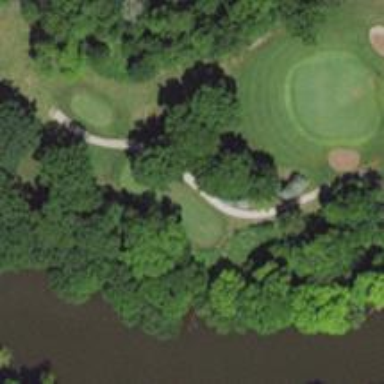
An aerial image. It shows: Path for both roads and golfers.